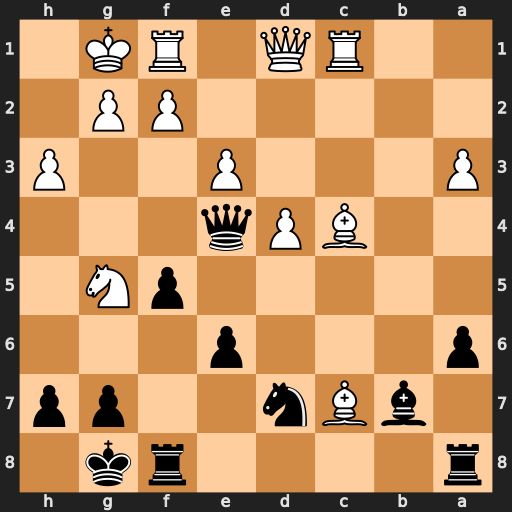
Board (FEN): r4rk1/1bBn2pp/p3p3/5pN1/2BPq3/P3P2P/5PP1/2RQ1RK1
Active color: b
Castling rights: -
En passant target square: -
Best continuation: Qxg2#